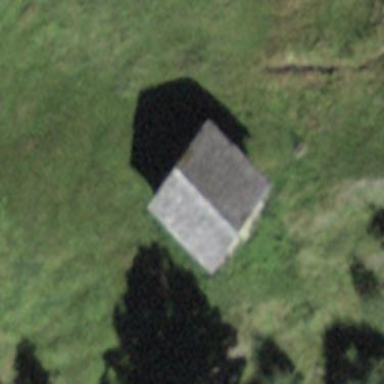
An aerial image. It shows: Rural barn.